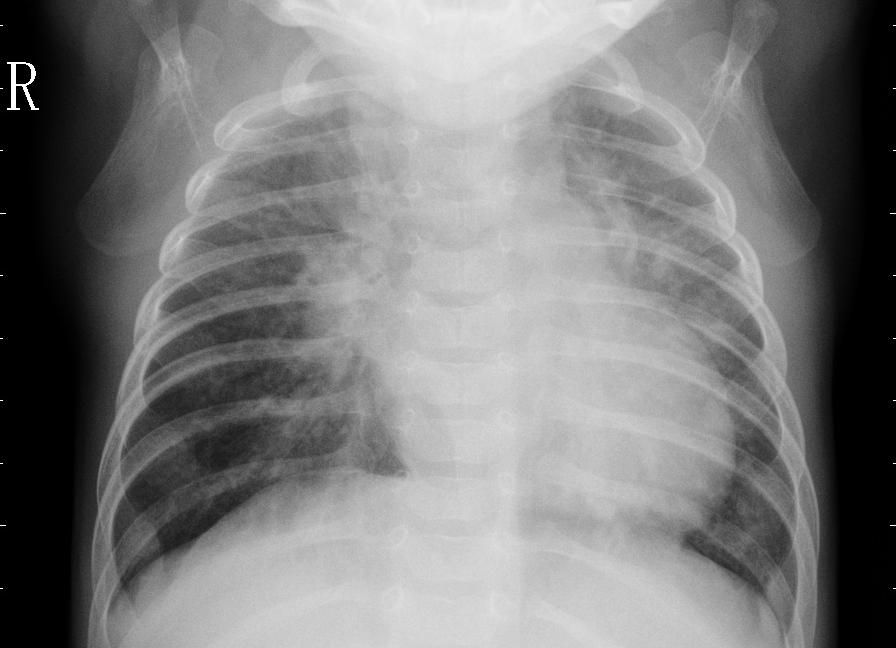
Diagnosis: PNEUMONIA